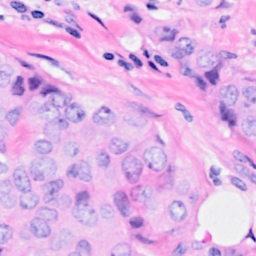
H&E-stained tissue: Breast